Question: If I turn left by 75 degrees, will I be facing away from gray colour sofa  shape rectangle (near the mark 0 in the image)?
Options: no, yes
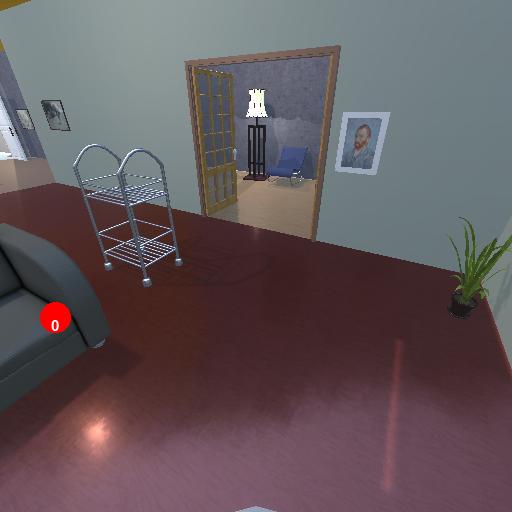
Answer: no